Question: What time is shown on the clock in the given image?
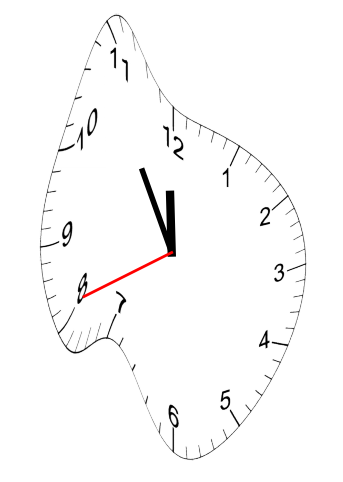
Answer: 11:54:41